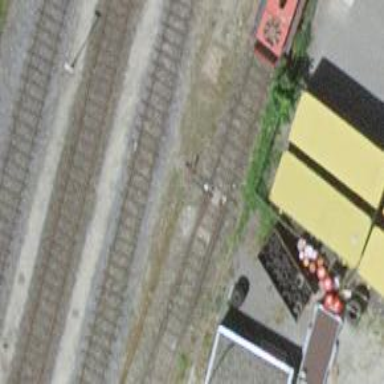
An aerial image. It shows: Railway switch.